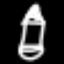
Label: pencil